При упругих деформациях растяжения-сжатия в телах возникает внутренняя сила упругости. Для однородного тела постоянной площади поперечного сечения $s$ и длины $l$, испытывающего малую упругую деформацию на $\Delta l$, связь между возникающей силой $F$ и деформацией является прямой пропорциональностью и описывается законом Гука: \begin{equation} F=k \Delta l = \frac{E s}{l} \,\Delta l, \tag{1}\end{equation} где $k$ — коэффициент жесткости тела, а $E$ — величина, характеризующая упругие свойства материала, из которого изготовлено тело, называющаяся модуль Юнга. При больших нагрузках материал, исследуемый в задаче (полипропилен) «течет», то есть медленно деформируется пластически. При снятии нагрузки его длина уменьшается. Обозначим начальную длину тела — $l_1$ рис. 1, длину тела под нагрузкой в момент времени $t$ — $l_2$, конечную длину тела после снятия нагрузки — $l_3$. Будем считать величину $\Delta l = l_2-l_3$ удлинением тела под действием нагрузки, то есть величиной упругой деформации тела. Считайте известным, что величина $\Delta l$ не зависит от времени пластической деформации тела $t$.  Пусть невесомый горизонтальный рычаг длиной $x_2$ закреплен шарнирно левым концом (рис. 2). На расстоянии $x_1$ от точки закрепления к рычагу прикреплена изначально не растянутая вертикальная пружина с жесткостью $k$. К правому концу рычага прикладывают силу $F$. Из-за этого правый конец рычага перемещается на величину $y$. Назовем эффективным коэффициентом жесткости системы величину: \begin{equation} k^* = \frac{F}{y} \tag{2}\end{equation}
Определите эффективную жесткость такой системы, выразив $ k^*$ через $k$, $x_1$, $x_2$.  Вам выдана полипропиленовая плетеная веревка. Расплетите веревку вдоль волокон на две части. Определите массу одной из получившихся нитей c погрешностью меньше приборной погрешности весов.
Определите массу полипропиленовой нити.
Определите площадь поперечного сечения полученной нити, считая плотность материала (полипропилен), из которого изготовлена нить, известной: $\rho=0.92~ г/см^3$. Соберите систему рычагов аналогичную схеме из задачи теоретической части. Вместо пружины в схему включите полученную вами полипропиленовую нить. Учтите, что изменение длины полипропиленовой нити под доступной вам нагрузкой — мало. Предложите метод увеличения точности определения удлинения нити. Прямое измерение изменения длины нити оцениваться не будет.
Снимите зависимость удлинения нити от приложенной силы $F(\Delta l)$.
Постройте график удлинения нити от приложенной к ней силы $F(l)$. Считая, что график описывается прямой пропорциональностью $F = k\Delta l$, определите коэффициент жесткости $k$ используемой нити.
По полученным данным рассчитайте модуль Юнга полипропилена $E$.
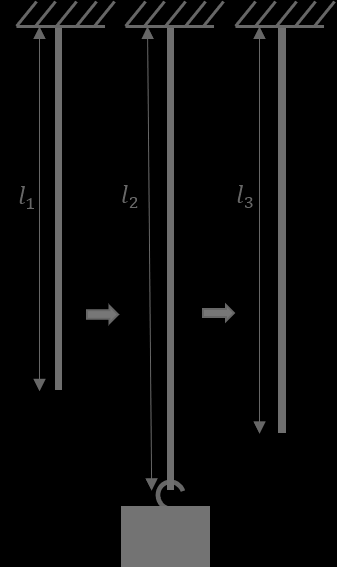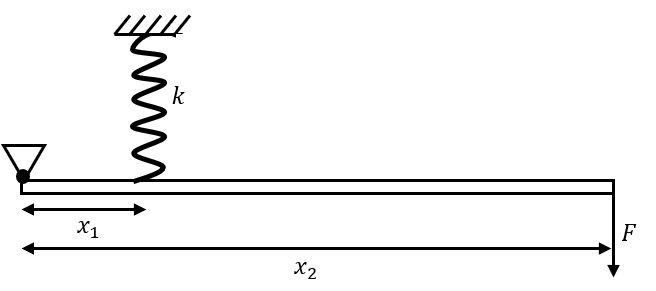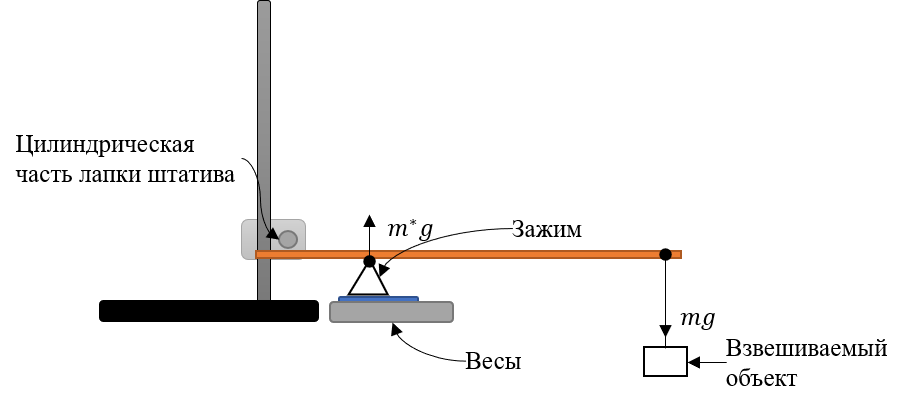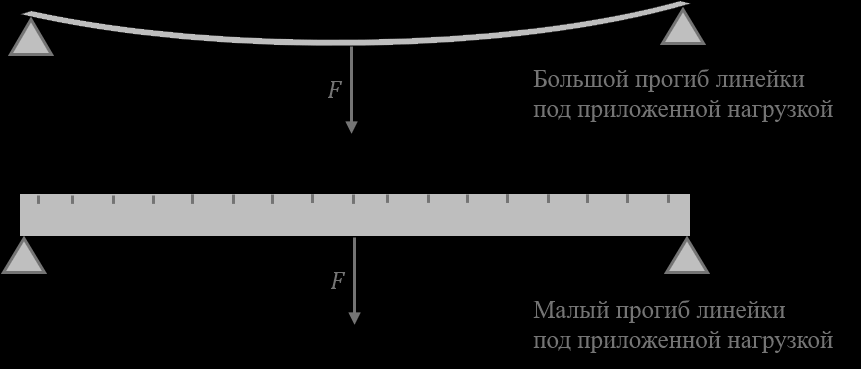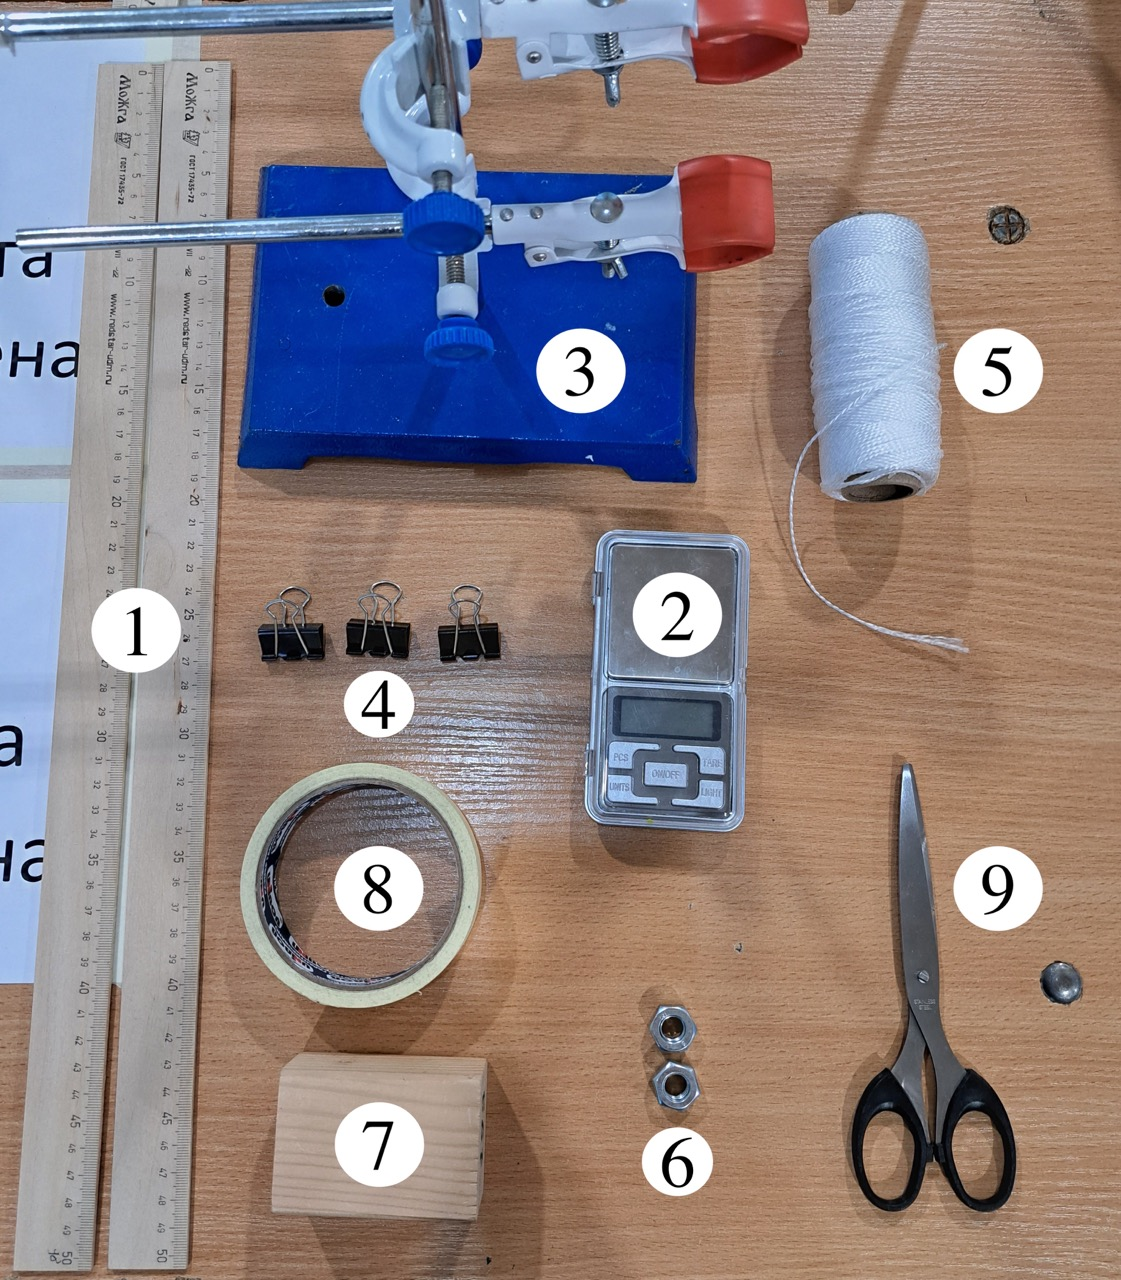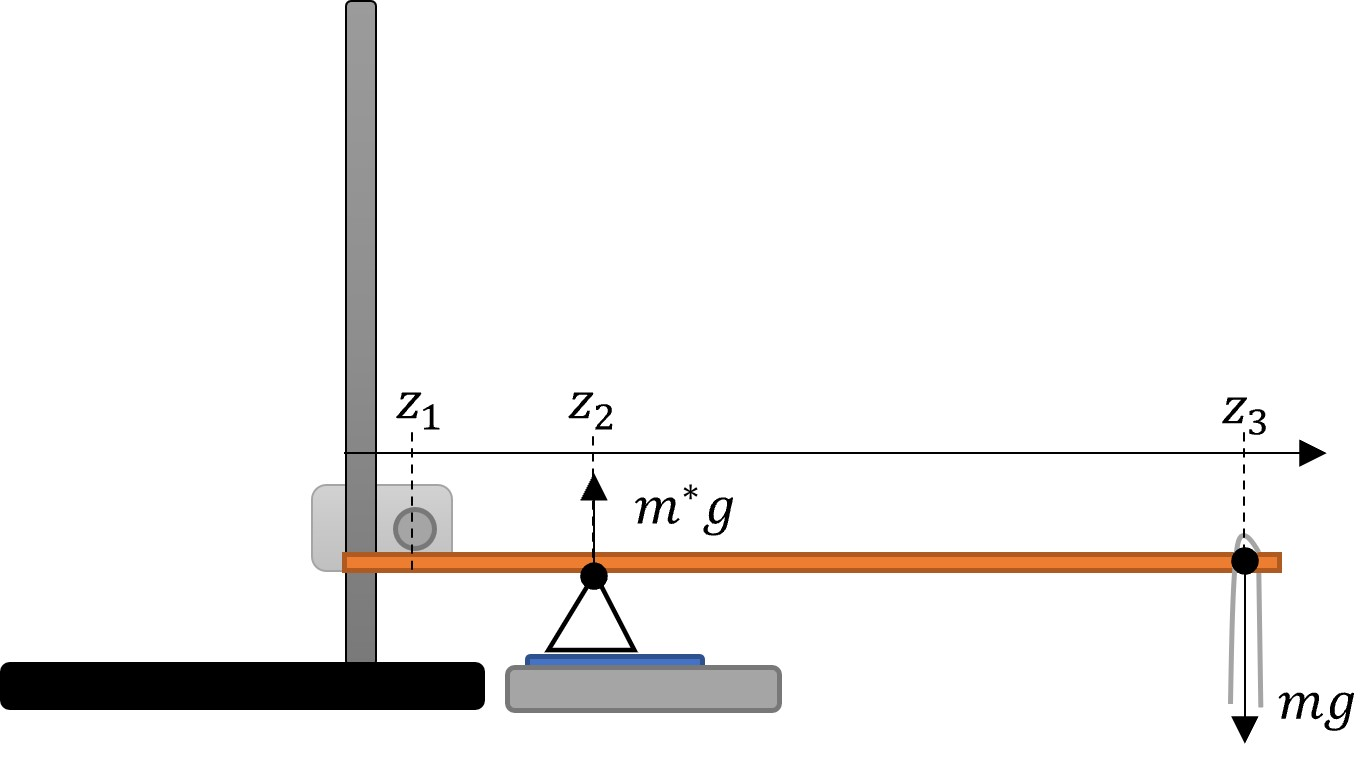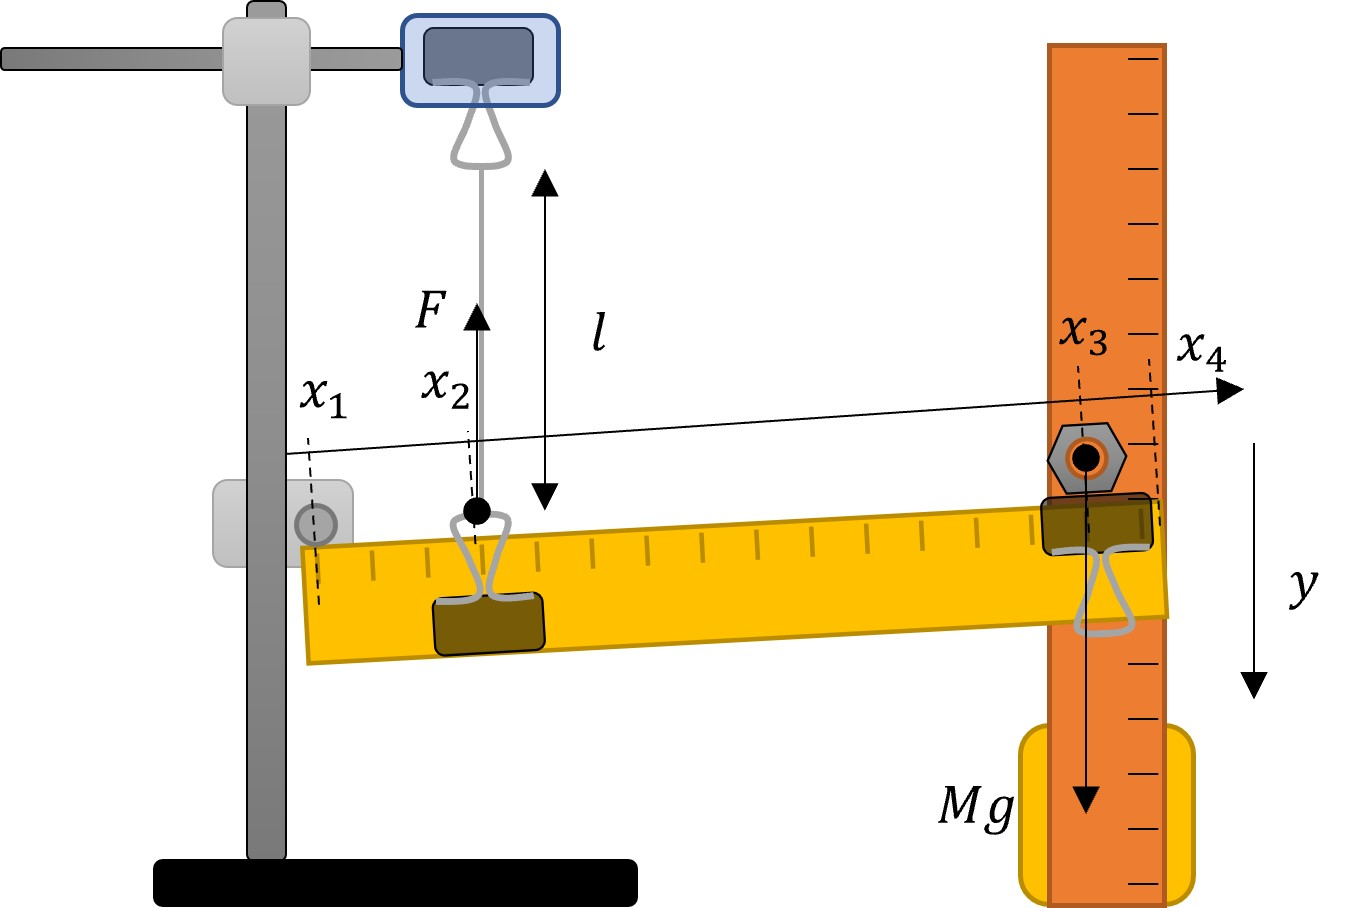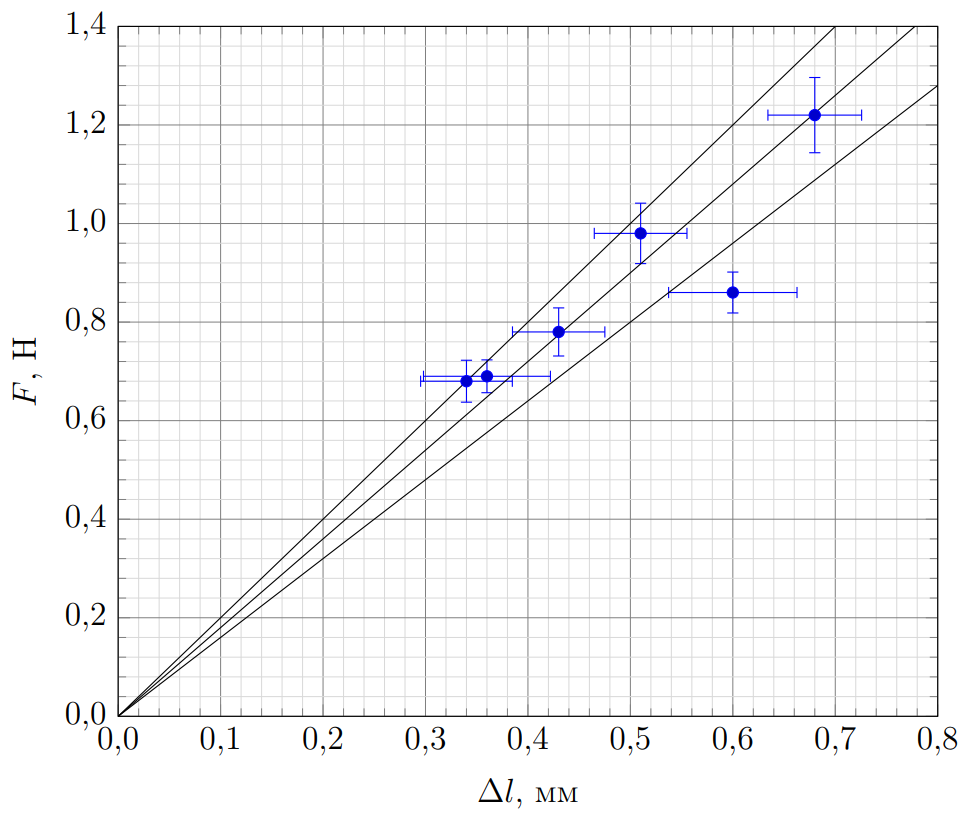
Определите эффективную жесткость такой системы, выразив $ k^*$ через $k$, $x_1$, $x_2$.
Решение: Обозначим удлинение пружины при приложении к системе силы $F$ — $\Delta l$, а силу упругости, возникающую в пружине — $F_{упр} = k\Delta l$. Запишем уравнение моментов относительно точки крепления шарнира к рычагу: \begin{equation*} k\Delta l \cdot x_1 = F \cdot x_2. \end{equation*}Сдвиг правого конца рычага $y$ свяжем с удлинением пружины $\Delta l$, используя подобие треугольников: \begin{equation*} \frac{\Delta l}{x_1}=\frac{y}{x_2} \end{equation*}Тогда получаем: Видно, что эффективный коэффициент жесткости такой системы меньше коэффициента жесткости пружины в квадрат раз отношения плеч рычага. Это обусловлено двумя факторами. Первый фактор — большее перемещение конца рычага по сравнению с удлинением пружины, второй — меньшая по сравнению с силой упругости сила $F$, прикладываемая к концу рычага.
Ответ: \begin{equation} k^* = \frac{F}{y}=\frac{x_1k\Delta l /x_2}{x_2\Delta l /x_1} = k\frac{x_1^2}{x_2^2} \tag{3} \end{equation}  Видно, что эффективный коэффициент жесткости такой системы меньше коэффициента жесткости пружины в квадрат раз отношения плеч рычага. Это обусловлено двумя факторами. Первый фактор — большее перемещение конца рычага по сравнению с удлинением пружины, второй — меньшая по сравнению с силой упругости сила $F$, прикладываемая к концу рычага.

Определите массу полипропиленовой нити.
Решение: Разделим веревку на две части по переплетенным волокнам, как требуется в условии. Половину веревки, используемую для дальнейших измерений, будем называть «нитью». Соберем из линейки, штатива и канцелярского зажима усилитель показаний весов (рис. 5), описанный в условии задачи.  Первый способ определения массы и сечения нити Обнулим показания весов и положим на дальний конец линейки нить. Тогда показания весов $m^*=(0.74\pm0.02)~ г$ будут связаны с массой нити $m$ через отношение плеч усилителя $z_2-z_1=(10.1\pm0.2)~ см$ и $z_3-z_1=(49.5\pm0.2)~см$: Погрешность массы нити рассчитаем, складывая относительные погрешности входящих в формулу величин: Второй способ определения массы и сечения нити Заметим, что коэффициент усиления $n = {M^*}/{M}$ системы рычагов не зависит от измеряемой массы груза $m$. Для того, чтобы определить коэффициент усиления воспользуемся гайкой, массу $M = (10.4 \pm 0.1)~ г$ которой найдем заранее, взвесив ее на весах. Если положить гайку на конец рычага, то их показания составят $M^* = (52.0 \pm 0.5)~ г$. Тогда можно рассчитать коэффициент усиления в этой системе как:\begin{equation} n =\frac{M^*}{M}= (5.0 \pm 0.1).\tag{8}\end{equation}Погрешность в этом случае можно вычислить как сумму относительных погрешностей, входящих в выражение величин:\begin{equation} \sigma_n=n\left(\frac{\sigma_{M^*}}{M^*}+\frac{\sigma_{M}}{M}\right).\tag{9}\end{equation}Относительная погрешность коэффициента усиления равна сумме относительных погрешностей двух измерений масс. Теперь взвесим на усилителе одну из получившихся нитей, с которой будем проводить дальнейшие измерения: $m^* = (0.74\pm0.02) \ г$. Тогда: Погрешность массы нити рассчитаем, складывая относительные погрешности входящих в формулу величин:
Ответ: \begin{equation} m=m^*\frac{z_2-z_1}{z_3-z_1} =(0.151\pm0.010) \ \text{г}\tag{4}\end{equation}  Погрешность массы нити рассчитаем, складывая относительные погрешности входящих в формулу величин:
Ответ: \begin{equation}\sigma_m=m\Big(\frac{\sigma_{m^*}}{m^*}+\frac{2\sigma_z}{z_2-z_1}+\frac{2\sigma_z}{z_3-z_1}\Big)=0.010 \ \text{г}\tag{5}\end{equation}  Второй способ определения массы и сечения нити Заметим, что коэффициент усиления $n = {M^*}/{M}$ системы рычагов не зависит от измеряемой массы груза $m$. Для того, чтобы определить коэффициент усиления воспользуемся гайкой, массу $M = (10.4 \pm 0.1)~ г$ которой найдем заранее, взвесив ее на весах. Если положить гайку на конец рычага, то их показания составят $M^* = (52.0 \pm 0.5)~ г$. Тогда можно рассчитать коэффициент усиления в этой системе как:\begin{equation} n =\frac{M^*}{M}= (5.0 \pm 0.1).\tag{8}\end{equation}Погрешность в этом случае можно вычислить как сумму относительных погрешностей, входящих в выражение величин:\begin{equation} \sigma_n=n\left(\frac{\sigma_{M^*}}{M^*}+\frac{\sigma_{M}}{M}\right).\tag{9}\end{equation}Относительная погрешность коэффициента усиления равна сумме относительных погрешностей двух измерений масс. Теперь взвесим на усилителе одну из получившихся нитей, с которой будем проводить дальнейшие измерения: $m^* = (0.74\pm0.02) \ г$. Тогда:
Ответ: \begin{equation*} m = \frac{m^*}{n} = \frac{0.74~\text{г}}{5.0} = (0.148 \pm 0.007) ~\text{г} \end{equation*}  Погрешность массы нити рассчитаем, складывая относительные погрешности входящих в формулу величин:
Ответ: \begin{equation} \sigma_m=m\,\Big(\frac{\sigma_{m^*}}{m^*}+\frac{\sigma_{n}}{n}\Big)=0.007 \ \text{г}\tag{10}\end{equation}

Определите площадь поперечного сечения полученной нити, считая плотность материала (полипропилен), из которого изготовлена нить, известной: $\rho=0.92~ г/см^3$.
Решение: Измерим длину взвешиваемой нити: $l = (72.5 \pm 0.1)~ см$. Первый способ определения Тогда площадь поперечного сечения нити составит: Относительная погрешность площади приблизительно совпадает с относительной погрешностью массы нити: Второй способ определения Тогда площадь поперечного сечения нити составит: Погрешность площади рассчитаем как сумму относительных погрешностей определения массы и длины нити:
Ответ: \begin{equation} s=\frac{m^*}{l \rho}= (0.23\pm0.02) \ \text{мм}^2\tag{6}\end{equation}  Относительная погрешность площади приблизительно совпадает с относительной погрешностью массы нити:
Ответ: \begin{equation}\sigma_s=s\frac{\sigma_{m^*}}{m^*}=0.02 \ \text{мм}^2\tag{7}\end{equation}  Второй способ определения Тогда площадь поперечного сечения нити составит:
Ответ: \begin{equation} s=\frac{m^*}{l \rho}= (0.22\pm0.01) \ \text{мм}^2\tag{11}\end{equation}  Погрешность площади рассчитаем как сумму относительных погрешностей определения массы и длины нити:
Ответ: \begin{equation} \sigma_s=s\Big(\frac{\sigma_{m}}{m}+\frac{\sigma_{l}}{l}\Big)=0.01 \ \text{мм}^2\tag{12}\end{equation}

Снимите зависимость удлинения нити от приложенной силы $F(\Delta l)$. Измерьте длину нити $l$, испытывающую деформацию в вашей установке.

 Далее соберем конструкцию (рис. 6), эффективный коэффициент жесткости которой будет в несколько раз меньше коэффициента жесткости используемой в ней части веревки. Для этого наденем на линейку канцелярский зажим, дужки которого привяжем к нити. Второй конец нити привяжем ко второму канцелярскому зажиму, который закрепим в лапке штатива. Подвесим линейку так, чтобы она с одной стороны висела на нити, а с другой ближайшим к нити концом упиралась во вторую лапку штатива. На противоположную от лапки сторону линейки прикрепим последний канцелярский зажим. Плоскость линейки должна быть вертикальна, чтобы линейка не испытывала прогиба при дальнейших измерениях.

Рис. 6. Установка для проведения эксперимента

	При установке на третий канцелярский зажим гайки нить будет растягиваться дополнительной силой $F$ в отношение плеч раз большей, чем сила тяжести гайки: \begin{equation} F=Mg\frac{x_3-x_1}{x_2-x_1},\tag{13}\end{equation}где $x_1$ — координата опорной лапки штатива на линейке, $x_2$ — координата подвеса нити, $x_3$ — координата установки гайки.Отношение перемещения конца линейки к растяжению нити будет равно отношению плеч рычага:\begin{equation}\Delta l=\Delta y \frac{x_2-x_1}{x_4-x_1},\tag{14}\end{equation}где $x_4$ — координата конца линейки, $\Delta y$ — перемещение конца линейки.Проведем опыты по измерению смещения линейки для разных координат $x_2$. При этом координаты $x_1=(0.0\pm0.1)~ см$ и $x_3=(48.0\pm0.1)~см$ будем оставлять неизменными.

Ответ:

$x_2, ~см$$x_4, ~см$$\Delta y, ~мм$$\Delta l, ~мм$$\sigma_{\Delta l}, ~мм$$F, ~Н$$\sigma_F, ~Н$41.050080.680.051.220.07641.040060.510.050.980.06141.032050.430.050.780.04941.028040.340.060.680.04358.050050.600.040.860.04258.040030.360.040.690.033

 Рассчитаем дополнительные силы растяжения $F$ и удлинения нити $\Delta l$ в каждом эксперименте. Оценим погрешности этих величин:\begin{equation}		\sigma_{\Delta l}=\Delta l\Big(\dfrac{\sigma_y}{y}+\dfrac{2\sigma_x}{x_2-x_1}+\dfrac{2\sigma_x}{x_4-x_1}\Big),\qquad	\tag{15}	\sigma_{F}=F\Big(\dfrac{\sigma_{M}}{M}+\dfrac{2\sigma_x}{x_2-x_1}+\dfrac{2\sigma_x}{x_3-x_1}\Big),		\end{equation}где $\sigma_y=0.05~см$, $\sigma_x=0.1~см$.
Решение: Далее соберем конструкцию (рис. 6), эффективный коэффициент жесткости которой будет в несколько раз меньше коэффициента жесткости используемой в ней части веревки. Для этого наденем на линейку канцелярский зажим, дужки которого привяжем к нити. Второй конец нити привяжем ко второму канцелярскому зажиму, который закрепим в лапке штатива. Подвесим линейку так, чтобы она с одной стороны висела на нити, а с другой ближайшим к нити концом упиралась во вторую лапку штатива. На противоположную от лапки сторону линейки прикрепим последний канцелярский зажим. Плоскость линейки должна быть вертикальна, чтобы линейка не испытывала прогиба при дальнейших измерениях.  При установке на третий канцелярский зажим гайки нить будет растягиваться дополнительной силой $F$ в отношение плеч раз большей, чем сила тяжести гайки: \begin{equation} F=Mg\frac{x_3-x_1}{x_2-x_1},\tag{13}\end{equation}где $x_1$ — координата опорной лапки штатива на линейке, $x_2$ — координата подвеса нити, $x_3$ — координата установки гайки. Отношение перемещения конца линейки к растяжению нити будет равно отношению плеч рычага:\begin{equation}\Delta l=\Delta y \frac{x_2-x_1}{x_4-x_1},\tag{14}\end{equation}где $x_4$ — координата конца линейки, $\Delta y$ — перемещение конца линейки. Проведем опыты по измерению смещения линейки для разных координат $x_2$. При этом координаты $x_1=(0.0\pm0.1)~ см$ и $x_3=(48.0\pm0.1)~см$ будем оставлять неизменными. Рассчитаем дополнительные силы растяжения $F$ и удлинения нити $\Delta l$ в каждом эксперименте. Оценим погрешности этих величин:\begin{equation} \sigma_{\Delta l}=\Delta l\Big(\dfrac{\sigma_y}{y}+\dfrac{2\sigma_x}{x_2-x_1}+\dfrac{2\sigma_x}{x_4-x_1}\Big),\qquad \tag{15} \sigma_{F}=F\Big(\dfrac{\sigma_{M}}{M}+\dfrac{2\sigma_x}{x_2-x_1}+\dfrac{2\sigma_x}{x_3-x_1}\Big), \end{equation}где $\sigma_y=0.05~см$, $\sigma_x=0.1~см$. | $x_2, ~см$ | $x_4, ~см$ | $\Delta y, ~мм$ | $\Delta l, ~мм$ | $\sigma_{\Delta l}, ~мм$ | $F, ~Н$ | $\sigma_F, ~Н$ | | --- | --- | --- | --- | --- | --- | --- | | 41.0 | 500 | 8 | 0.68 | 0.05 | 1.22 | 0.076 | | 41.0 | 400 | 6 | 0.51 | 0.05 | 0.98 | 0.061 | | 41.0 | 320 | 5 | 0.43 | 0.05 | 0.78 | 0.049 | | 41.0 | 280 | 4 | 0.34 | 0.06 | 0.68 | 0.043 | | 58.0 | 500 | 5 | 0.60 | 0.04 | 0.86 | 0.042 | | 58.0 | 400 | 3 | 0.36 | 0.04 | 0.69 | 0.033 |
Ответ: | $x_2, ~см$ | $x_4, ~см$ | $\Delta y, ~мм$ | $\Delta l, ~мм$ | $\sigma_{\Delta l}, ~мм$ | $F, ~Н$ | $\sigma_F, ~Н$ | | --- | --- | --- | --- | --- | --- | --- | | 41.0 | 500 | 8 | 0.68 | 0.05 | 1.22 | 0.076 | | 41.0 | 400 | 6 | 0.51 | 0.05 | 0.98 | 0.061 | | 41.0 | 320 | 5 | 0.43 | 0.05 | 0.78 | 0.049 | | 41.0 | 280 | 4 | 0.34 | 0.06 | 0.68 | 0.043 | | 58.0 | 500 | 5 | 0.60 | 0.04 | 0.86 | 0.042 | | 58.0 | 400 | 3 | 0.36 | 0.04 | 0.69 | 0.033 | Ответ: $x_2, ~см$$x_4, ~см$$\Delta y, ~мм$$\Delta l, ~мм$$\sigma_{\Delta l}, ~мм$$F, ~Н$$\sigma_F, ~Н$41.050080.680.051.220.07641.040060.510.050.980.06141.032050.430.050.780.04941.028040.340.060.680.04358.050050.600.040.860.04258.040030.360.040.690.033  Рассчитаем дополнительные силы растяжения $F$ и удлинения нити $\Delta l$ в каждом эксперименте. Оценим погрешности этих величин:\begin{equation} \sigma_{\Delta l}=\Delta l\Big(\dfrac{\sigma_y}{y}+\dfrac{2\sigma_x}{x_2-x_1}+\dfrac{2\sigma_x}{x_4-x_1}\Big),\qquad \tag{15} \sigma_{F}=F\Big(\dfrac{\sigma_{M}}{M}+\dfrac{2\sigma_x}{x_2-x_1}+\dfrac{2\sigma_x}{x_3-x_1}\Big), \end{equation}где $\sigma_y=0.05~см$, $\sigma_x=0.1~см$.

Постройте график удлинения нити от приложенной к ней силы $F(l)$. Считая, что график описывается прямой пропорциональностью $F = k\Delta l$, определите коэффициент жесткости $k$ используемой нити.
Решение: Построим график зависимости силы, возникающей в нити, от ее удлинения $F(\Delta l)$.  Видно, что точки могут быть описаны прямой пропорциональностью, с угловым коэффициентом:
Ответ: \[k=(1.8\pm0.2)~Н/мм\]

По полученным данным рассчитайте модуль Юнга полипропилена $E$.
Решение: Для поиска модуля Юнга полипропилена остается лишь определить геометрические параметры нити. Длину нити, подвергающейся деформации, измерим напрямую $l=(37.6\pm0.2)~см$. Окончательно для модуля Юнга полипропилена рассчитаем: Относительную погрешность определения модуля Юнга рассчитаем как сумму относительных погрешностей величин $s$ и $k$ (погрешностью измерения длины нити можно пренебречь):
Ответ: \begin{equation} E=\frac{kl}{s}=(3.1\pm 0.5) \ \text{ГПа}\tag{16}\end{equation}  Относительную погрешность определения модуля Юнга рассчитаем как сумму относительных погрешностей величин $s$ и $k$ (погрешностью измерения длины нити можно пренебречь):
Ответ: \begin{equation} \sigma_E=E\,(\varepsilon_{s}+\varepsilon_{k})\tag{17}\end{equation}
Темы:
E, Механика, IEPhO, Упругость, Модуль Юнга, Пластические деформации